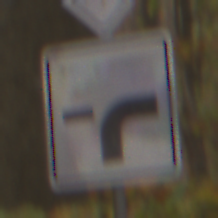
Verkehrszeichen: VerlaufVorfahrtsstrasse9
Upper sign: Vorfahrtsstrasse
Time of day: MorningAfternoon
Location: Outdoor (Nature)
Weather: Overcast
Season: Autumn
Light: Natural